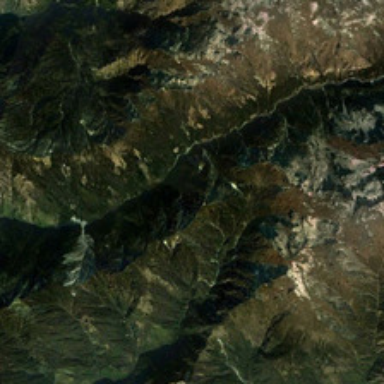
The yellow mountain is a piece of water wet .